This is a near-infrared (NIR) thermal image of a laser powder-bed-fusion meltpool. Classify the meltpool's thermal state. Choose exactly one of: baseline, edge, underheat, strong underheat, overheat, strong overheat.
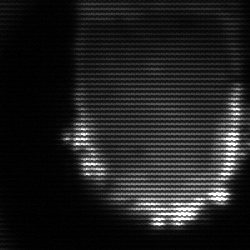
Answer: baseline